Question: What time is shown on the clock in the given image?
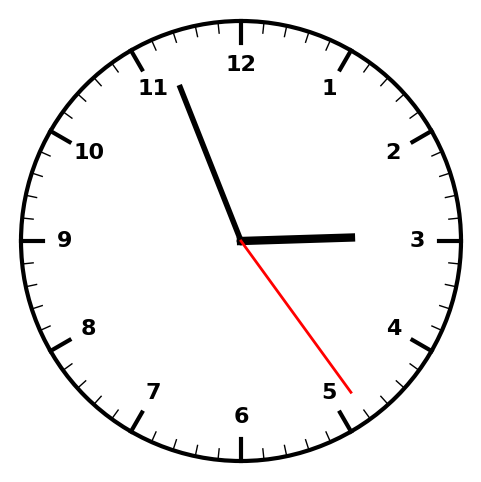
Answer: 02:56:24